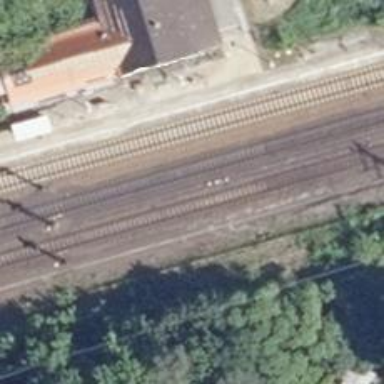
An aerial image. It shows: Building serving as railway station and public transport station.